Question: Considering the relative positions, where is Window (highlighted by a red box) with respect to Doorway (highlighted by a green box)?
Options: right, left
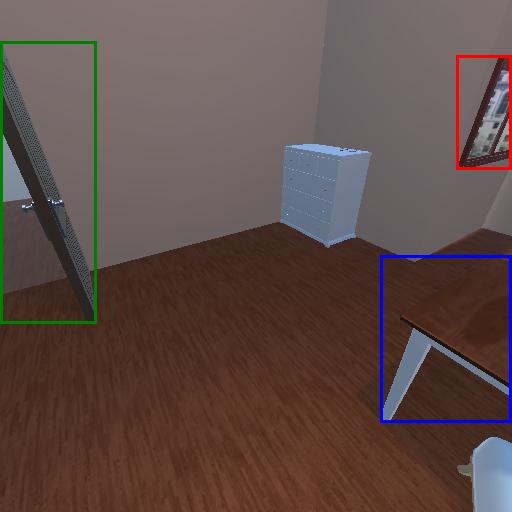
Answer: right